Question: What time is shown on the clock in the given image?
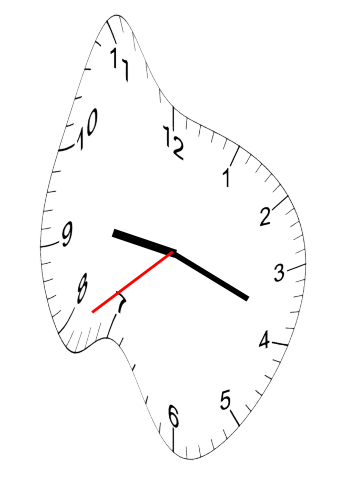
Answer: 09:18:39